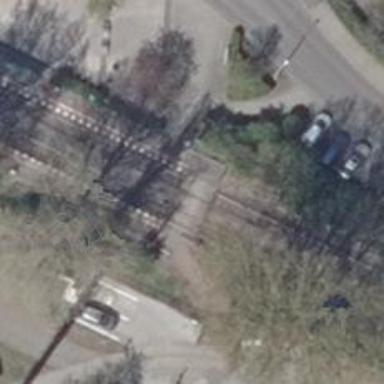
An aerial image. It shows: Uncontrolled tram crossing.